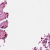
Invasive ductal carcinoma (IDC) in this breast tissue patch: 0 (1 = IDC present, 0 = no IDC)